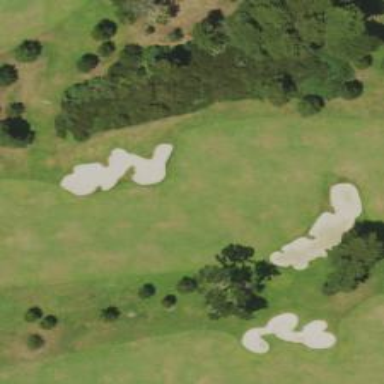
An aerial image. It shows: View of golf hole.